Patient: sex F, age 67
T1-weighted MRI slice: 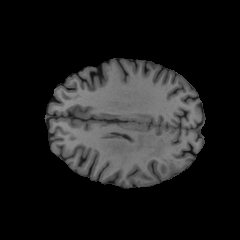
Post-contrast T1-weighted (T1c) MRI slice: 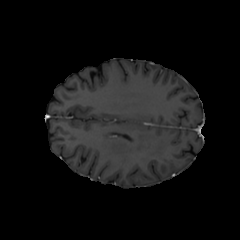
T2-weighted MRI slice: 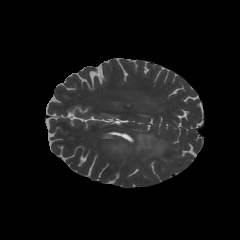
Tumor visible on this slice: yes
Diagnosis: Glioblastoma, IDH-wildtype
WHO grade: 4